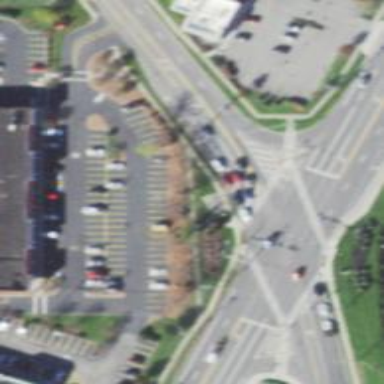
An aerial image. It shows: Uncontrolled crossing on footway.